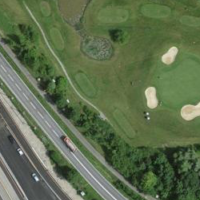
EUNIS habitat code: 57
Species observed at this site:
Epilobium hirsutum